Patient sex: M
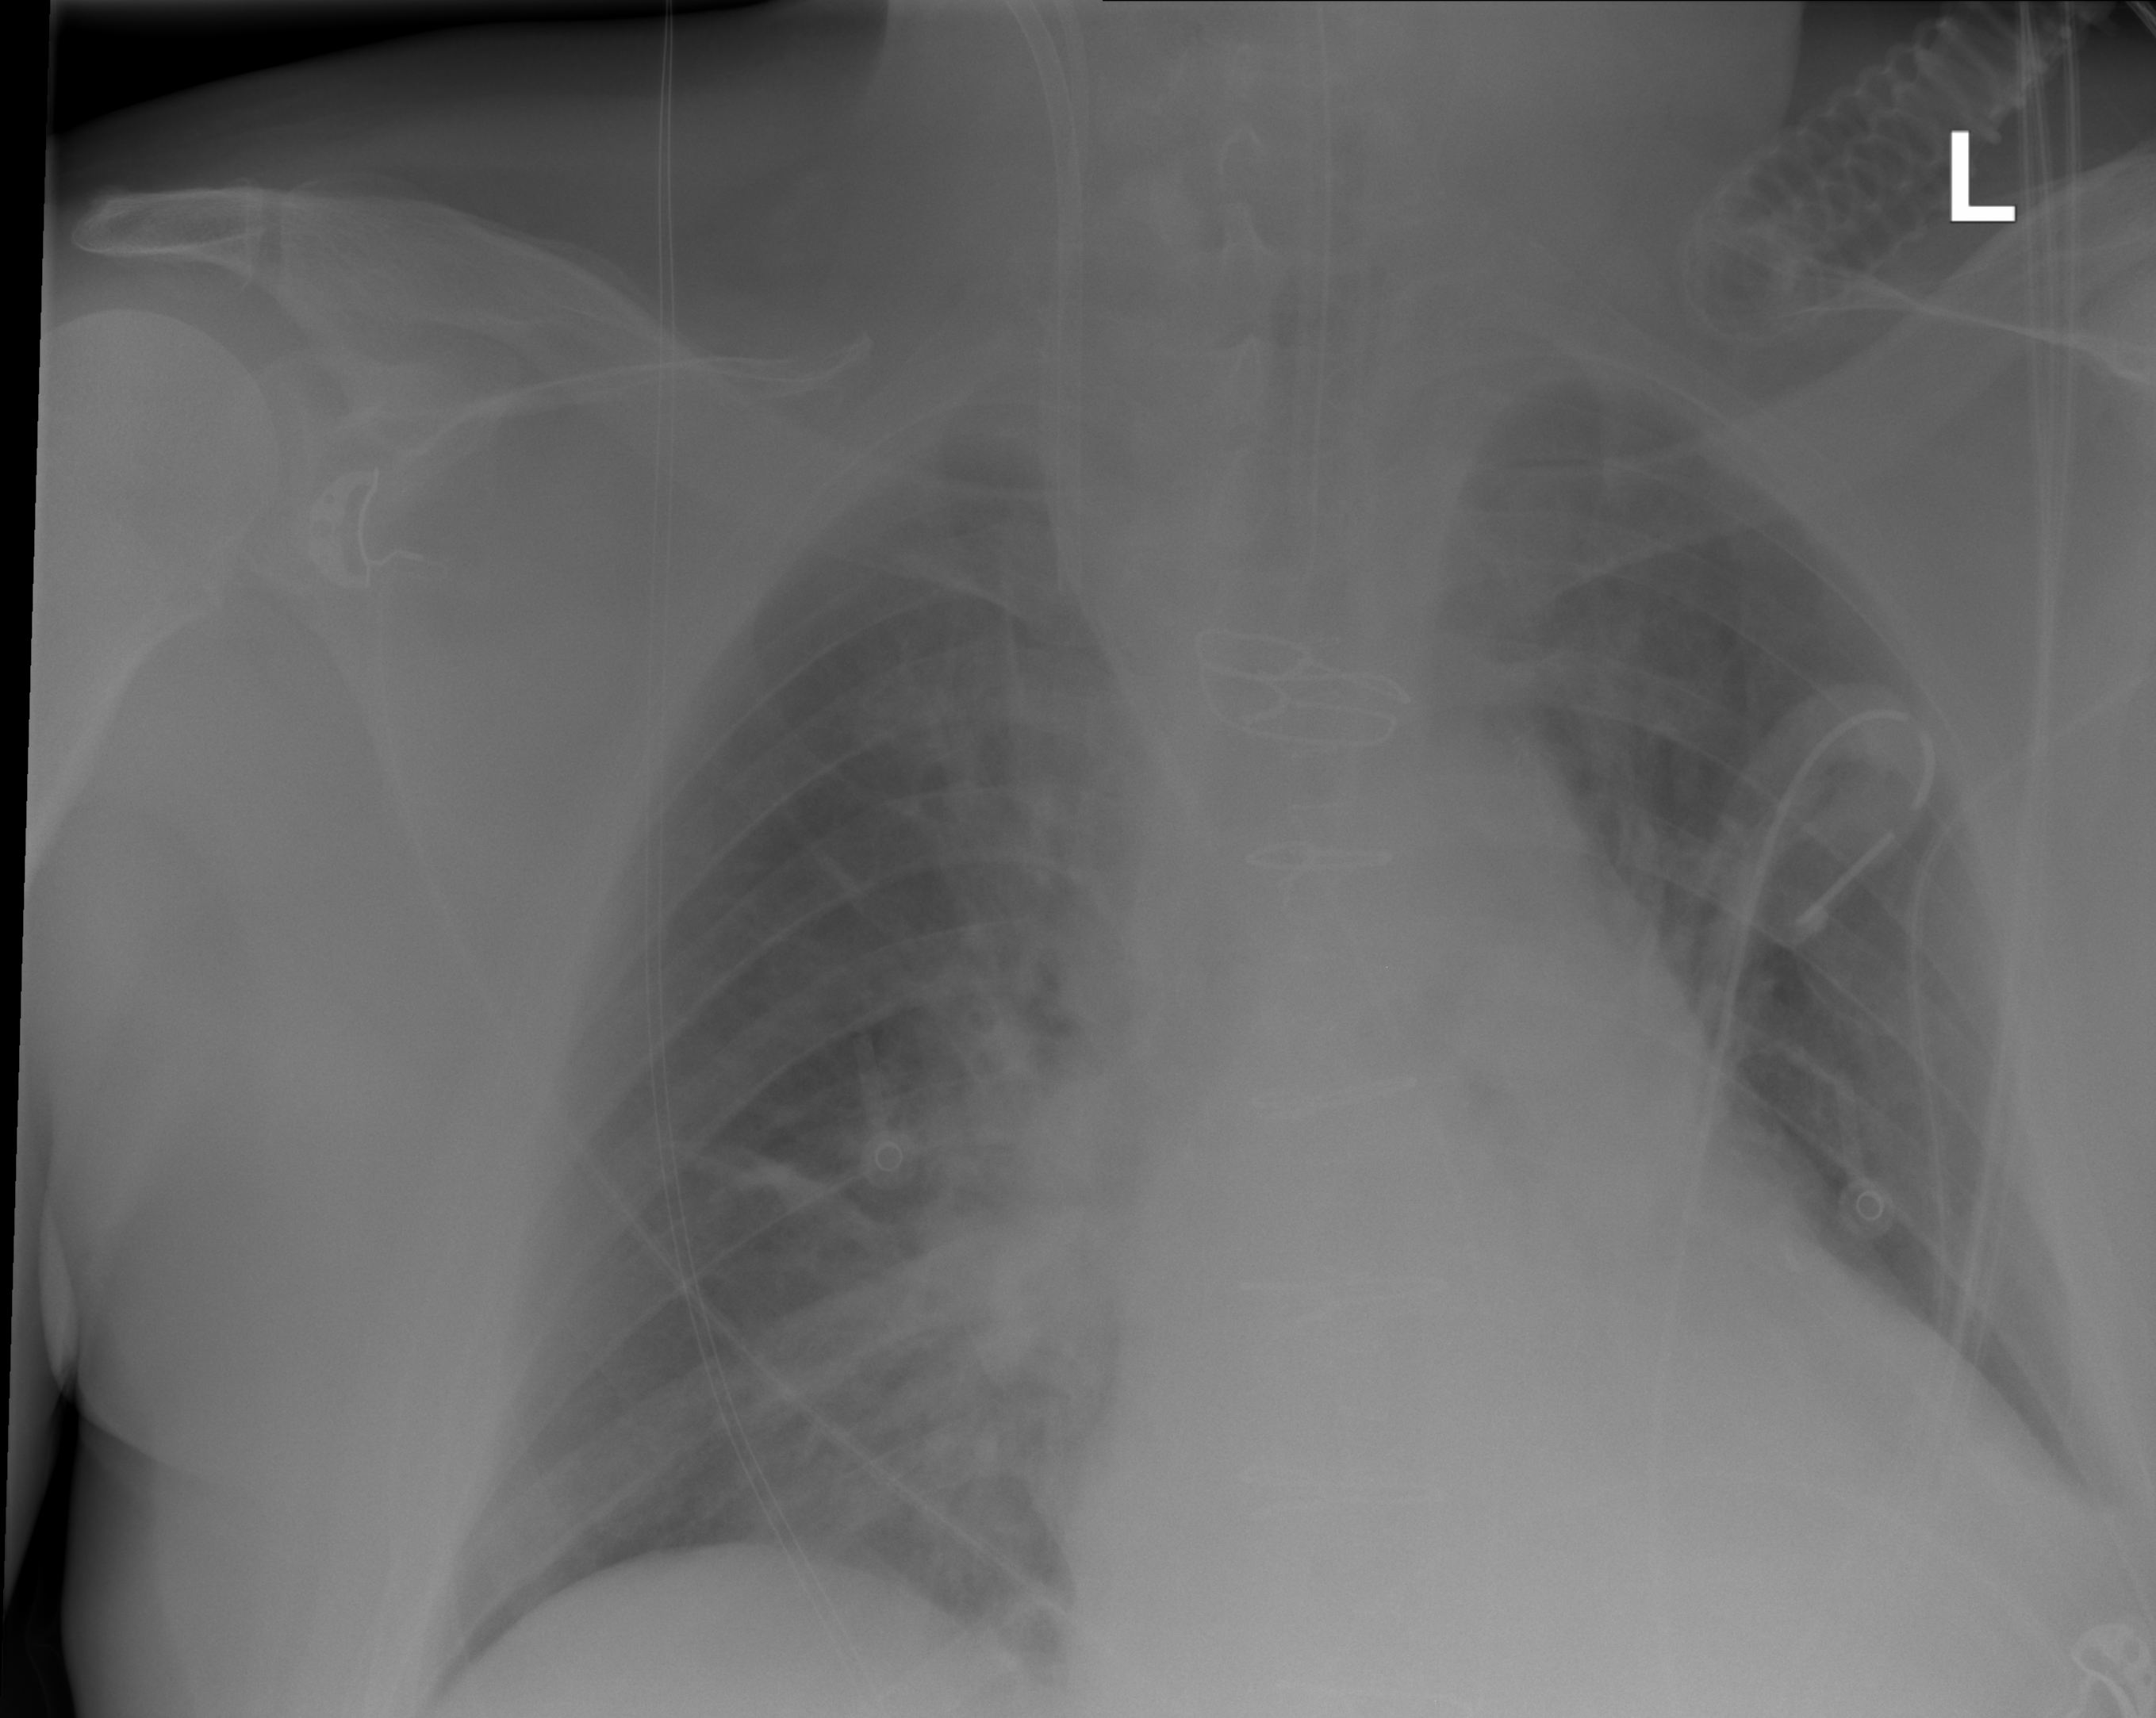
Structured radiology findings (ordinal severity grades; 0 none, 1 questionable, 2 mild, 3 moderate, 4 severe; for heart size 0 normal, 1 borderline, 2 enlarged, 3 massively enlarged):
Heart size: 1
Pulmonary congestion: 0
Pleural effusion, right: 0
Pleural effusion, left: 0
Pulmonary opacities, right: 1
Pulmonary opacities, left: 0
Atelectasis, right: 2
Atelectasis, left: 0